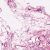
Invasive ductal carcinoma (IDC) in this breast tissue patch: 0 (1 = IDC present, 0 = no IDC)